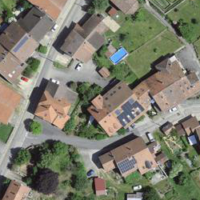
EUNIS habitat code: 54
Species observed at this site:
Ribes nigrum
Tanacetum parthenium